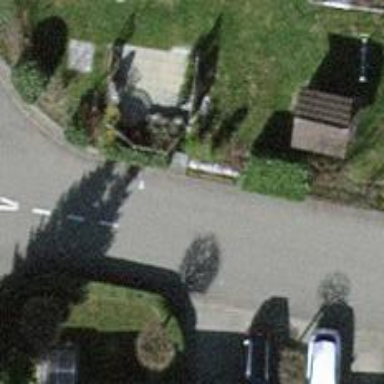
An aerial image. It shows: Street cabinet meant for power infrastructure.